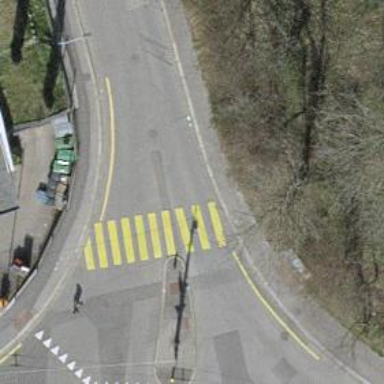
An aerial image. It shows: Asphalt footway with marked crossing.